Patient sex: M
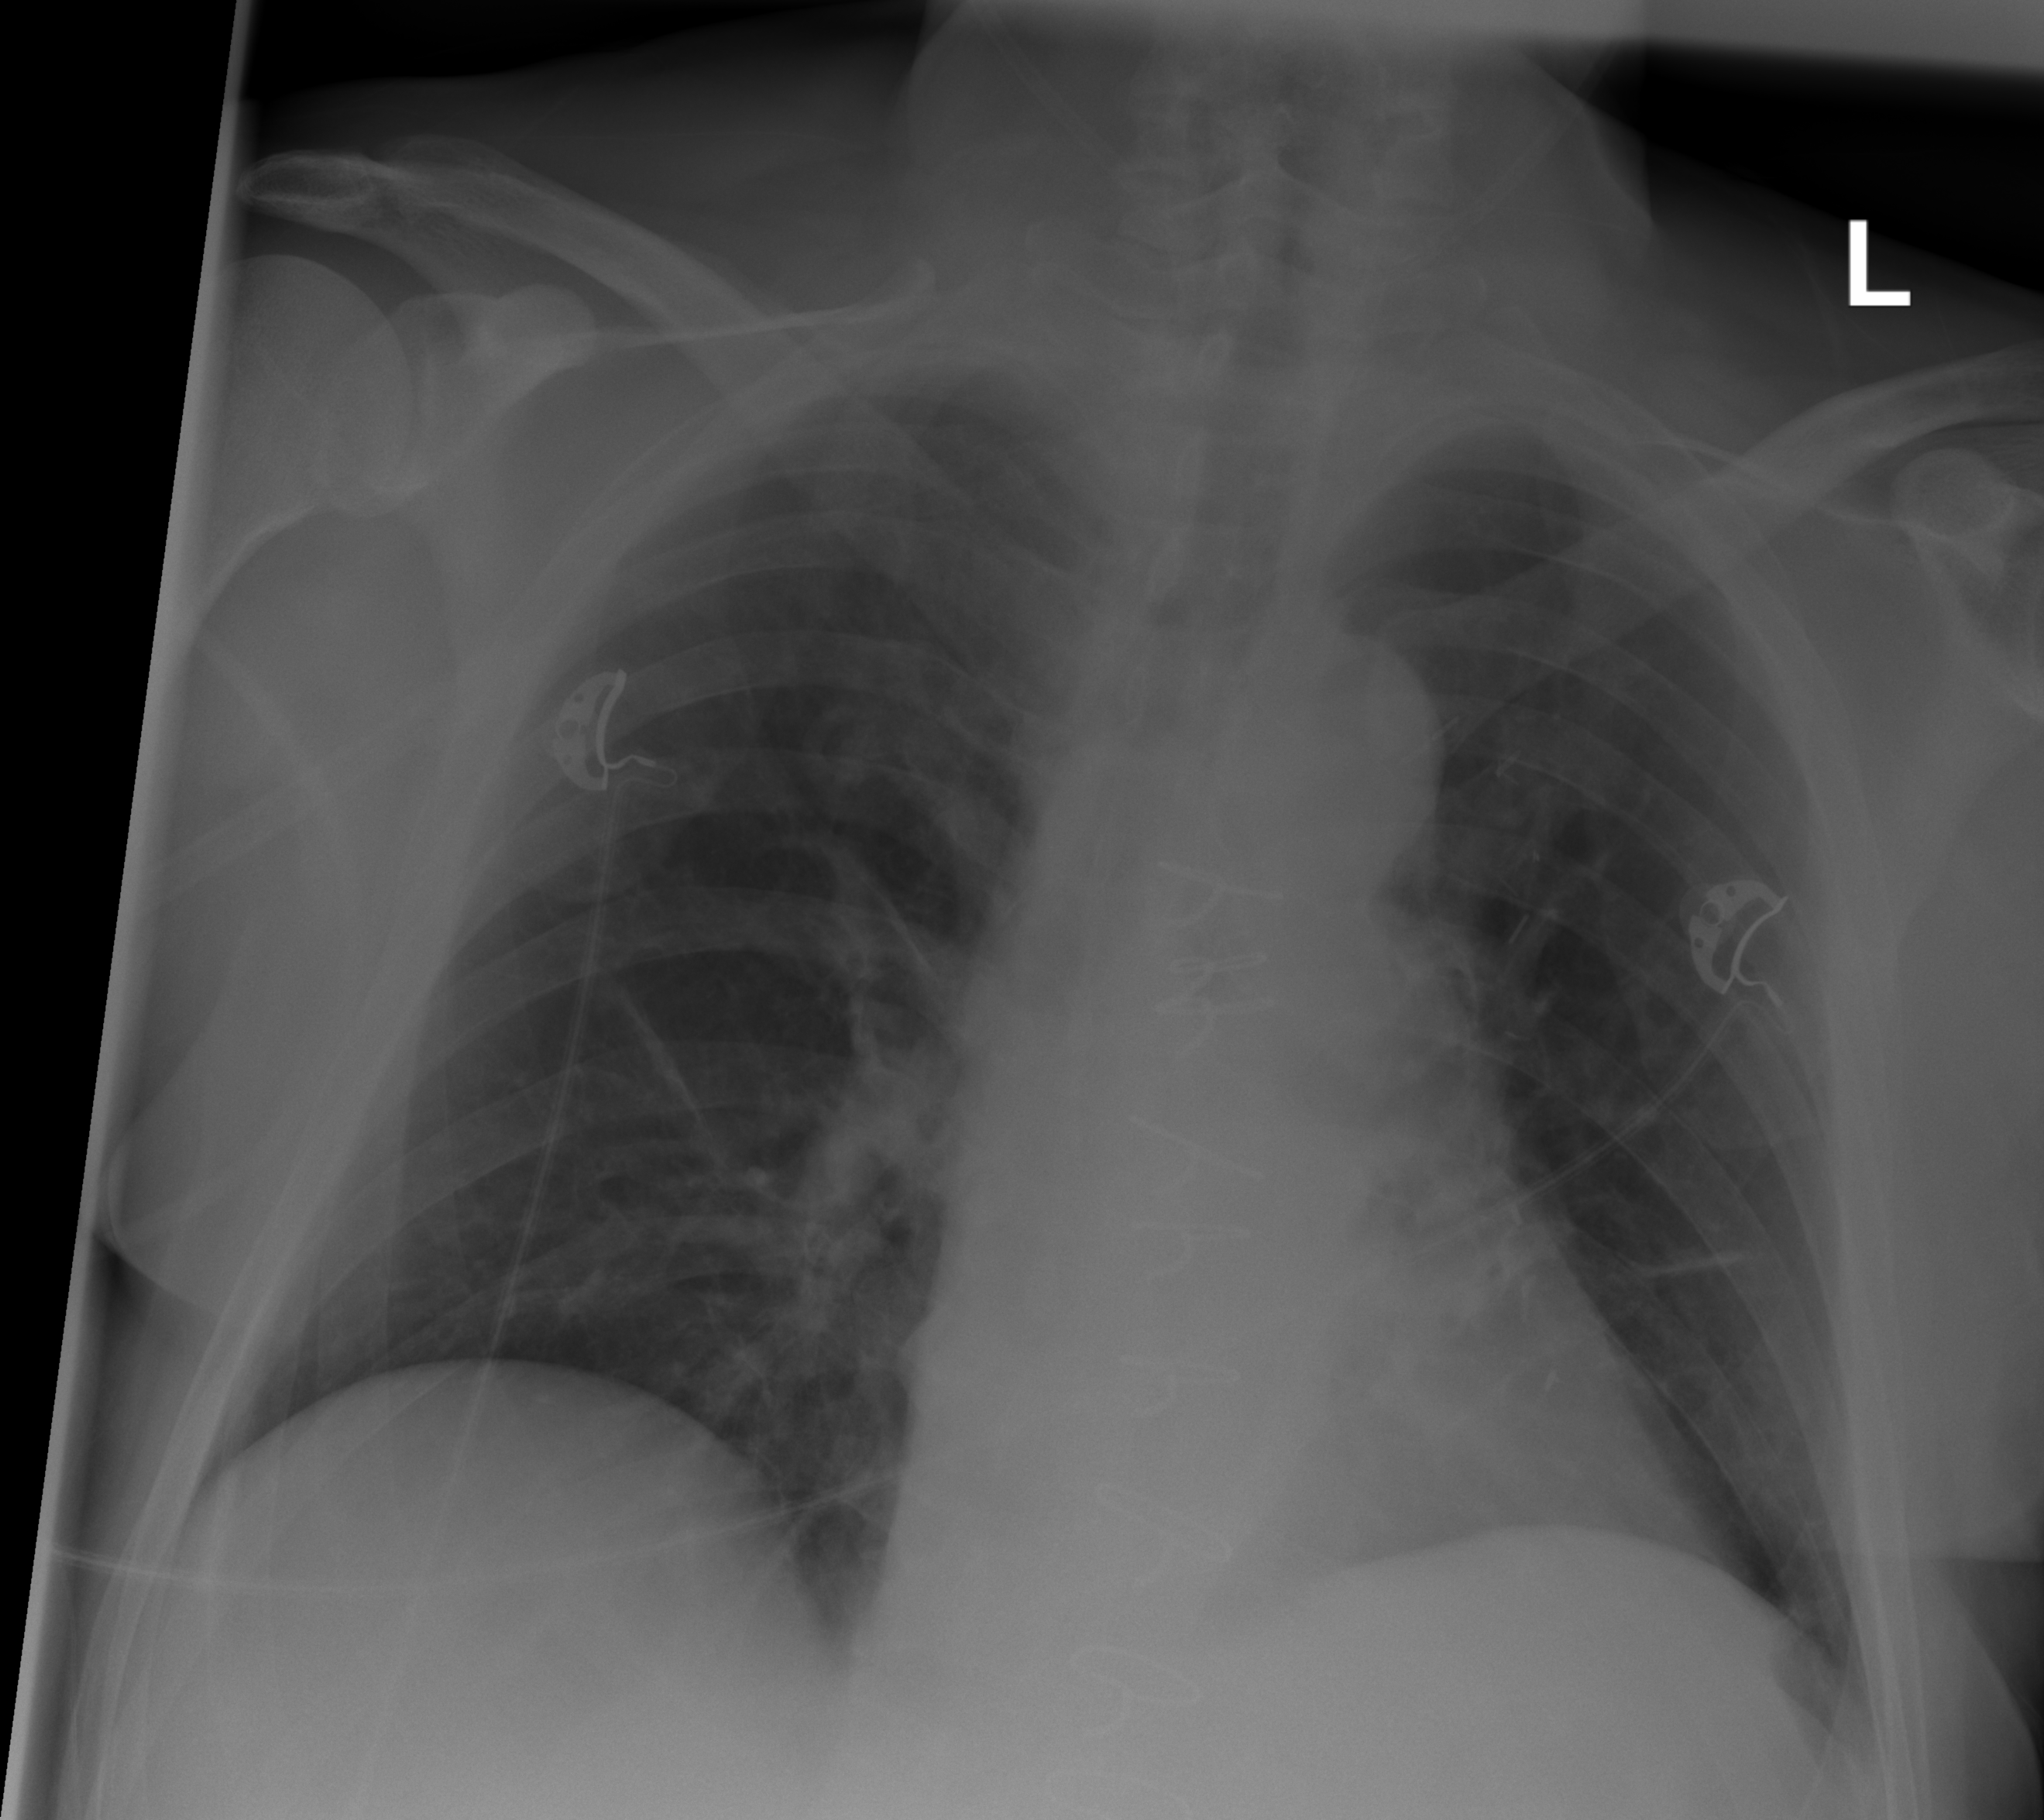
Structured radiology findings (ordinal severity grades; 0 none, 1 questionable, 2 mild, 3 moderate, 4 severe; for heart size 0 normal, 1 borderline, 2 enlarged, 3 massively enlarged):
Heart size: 1
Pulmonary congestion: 0
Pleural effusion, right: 0
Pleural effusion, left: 0
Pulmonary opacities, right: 0
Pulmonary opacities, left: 0
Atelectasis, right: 1
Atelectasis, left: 2